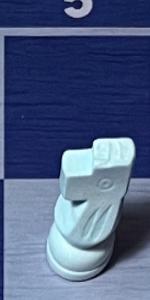
Label: Knight_White